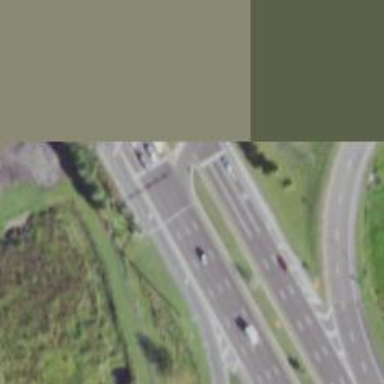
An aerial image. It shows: Solid stop line on the road marking.